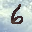
Label: 6